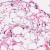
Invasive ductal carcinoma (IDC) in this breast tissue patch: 0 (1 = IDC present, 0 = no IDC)